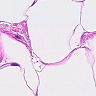
Metastatic tissue present: no